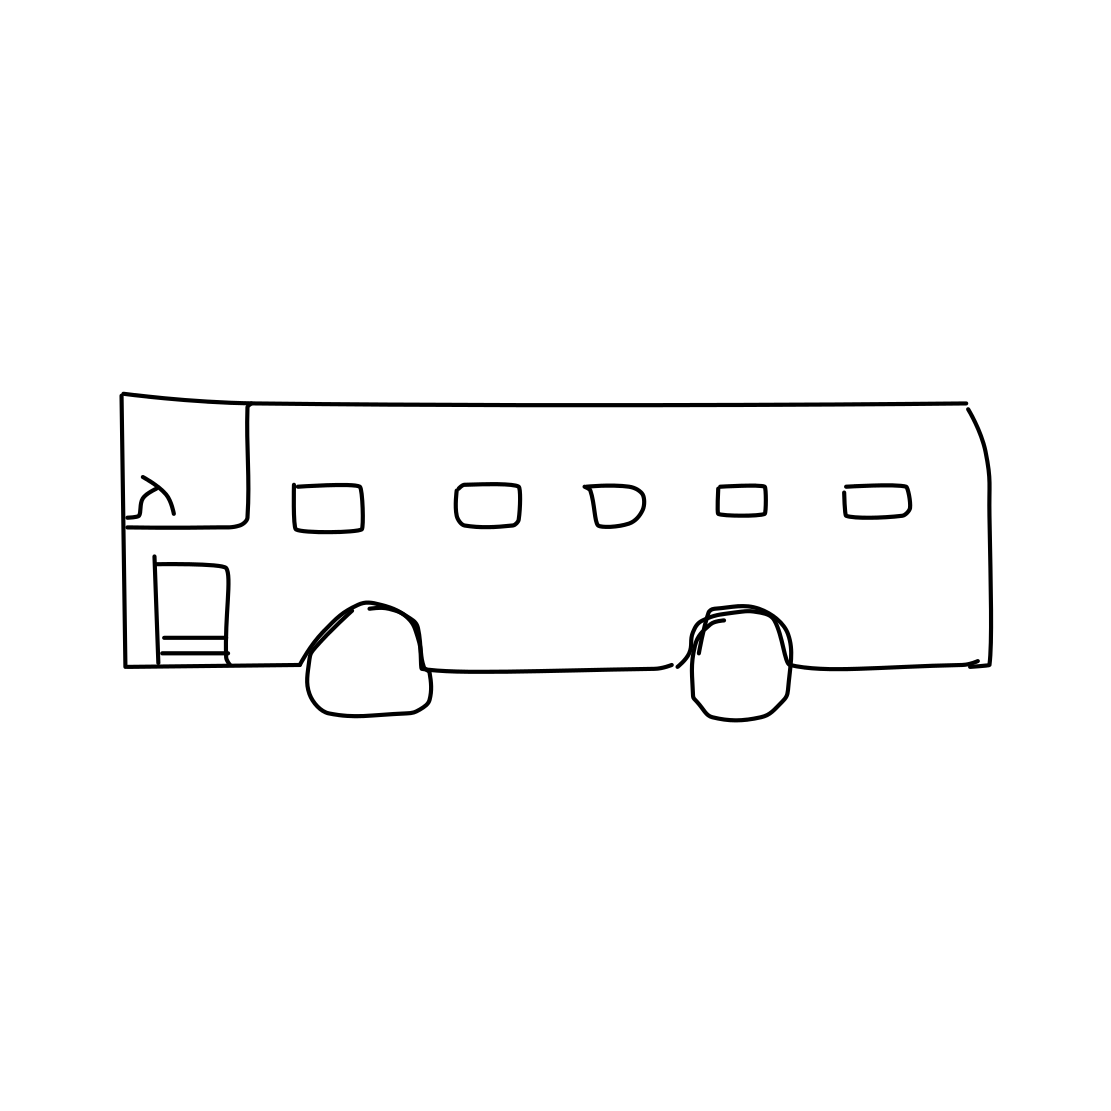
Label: bus